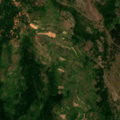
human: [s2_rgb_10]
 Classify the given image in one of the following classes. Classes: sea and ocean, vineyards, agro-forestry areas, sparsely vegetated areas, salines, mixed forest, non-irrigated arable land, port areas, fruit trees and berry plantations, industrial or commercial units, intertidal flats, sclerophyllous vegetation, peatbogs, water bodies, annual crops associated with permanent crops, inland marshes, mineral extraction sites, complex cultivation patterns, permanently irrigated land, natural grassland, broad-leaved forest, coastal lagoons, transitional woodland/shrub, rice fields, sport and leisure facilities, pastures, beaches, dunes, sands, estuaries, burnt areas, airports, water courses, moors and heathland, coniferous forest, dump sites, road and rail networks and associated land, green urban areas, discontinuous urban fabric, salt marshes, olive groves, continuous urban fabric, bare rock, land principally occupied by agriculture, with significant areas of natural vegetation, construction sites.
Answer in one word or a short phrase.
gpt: pastures, complex cultivation patterns, land principally occupied by agriculture, with significant areas of natural vegetation, broad-leaved forest, transitional woodland/shrub